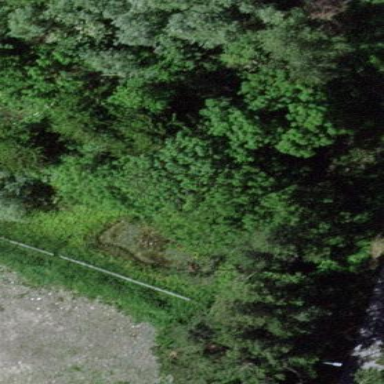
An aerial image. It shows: Forest with mixed types of leaves.